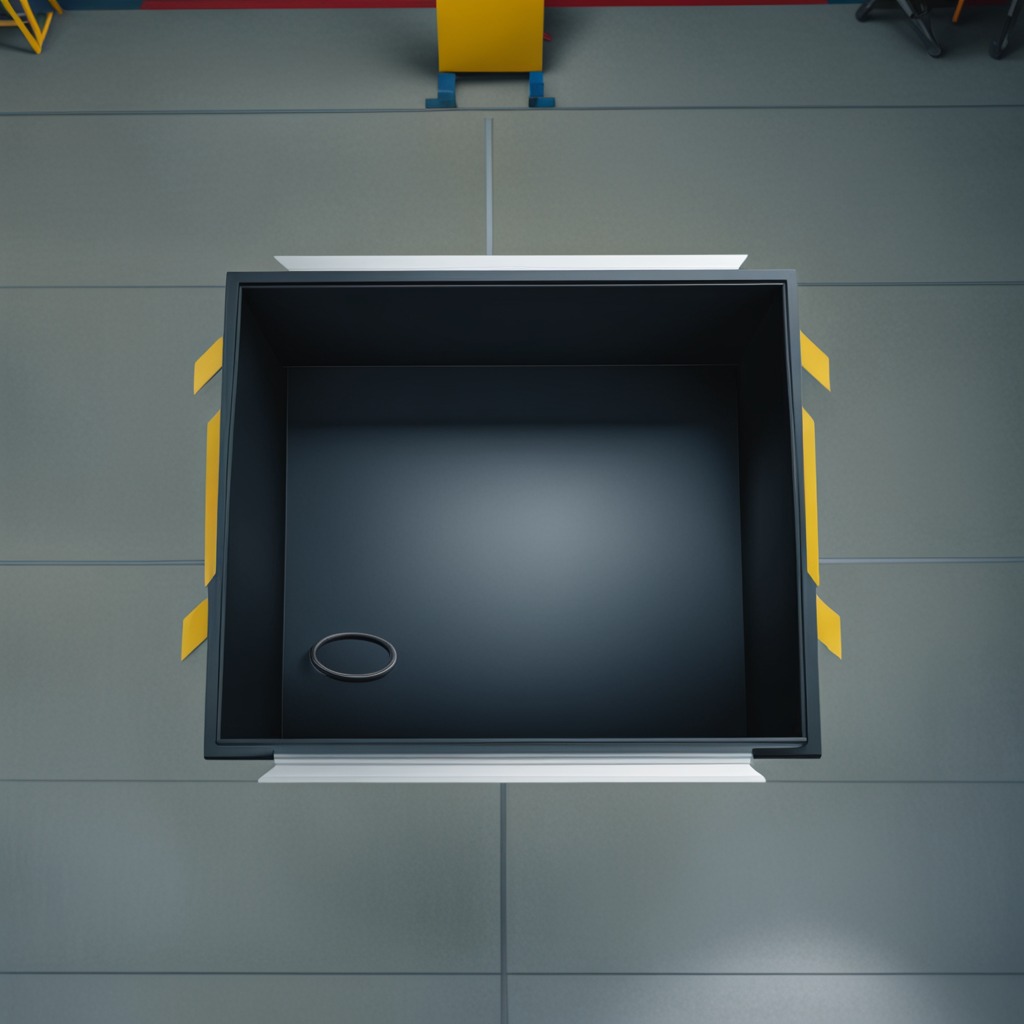
A rubber O-ring is lying on the toolbox surface in an airplane hangar workshop.